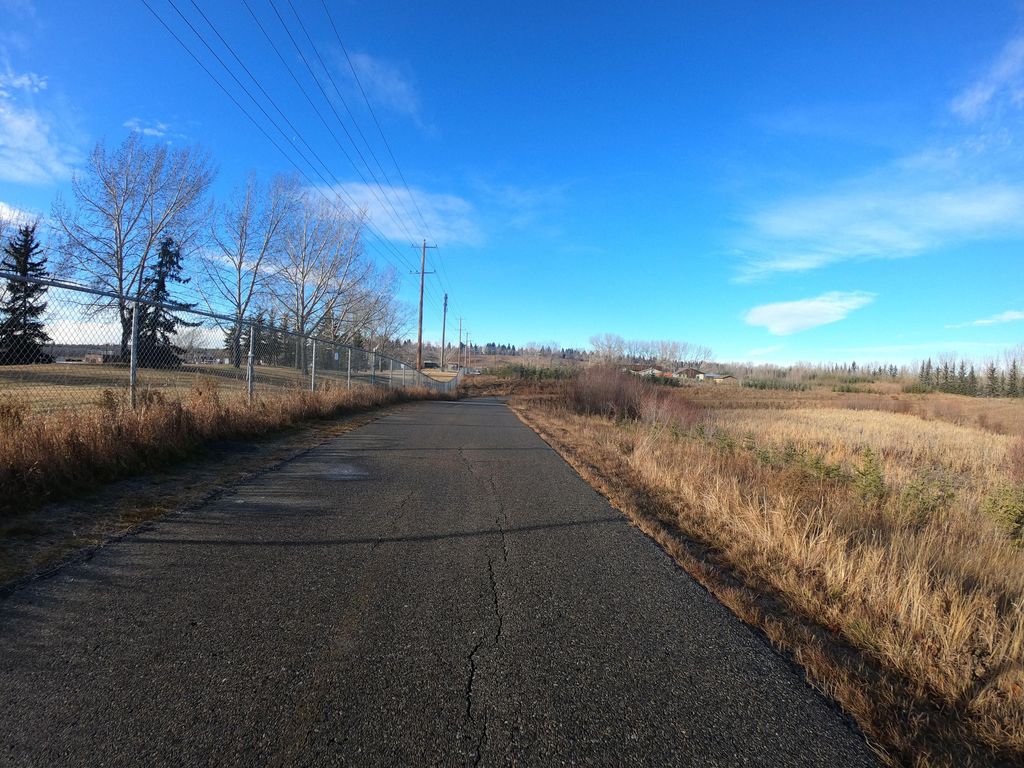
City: calgary